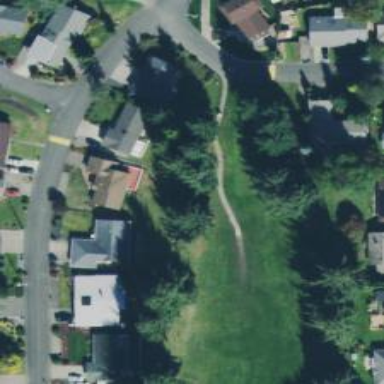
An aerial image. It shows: Path for both road and golf.